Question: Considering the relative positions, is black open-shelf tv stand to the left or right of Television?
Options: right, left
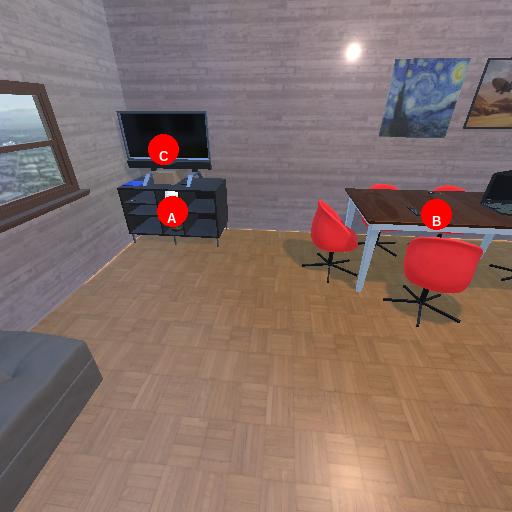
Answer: right